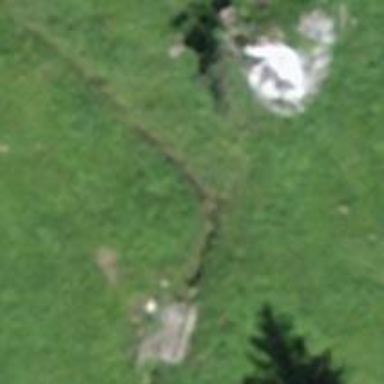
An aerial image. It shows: Ditch in the surroundings.